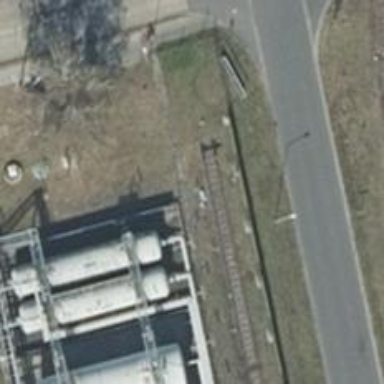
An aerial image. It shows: Railway yard used for servicing trains.